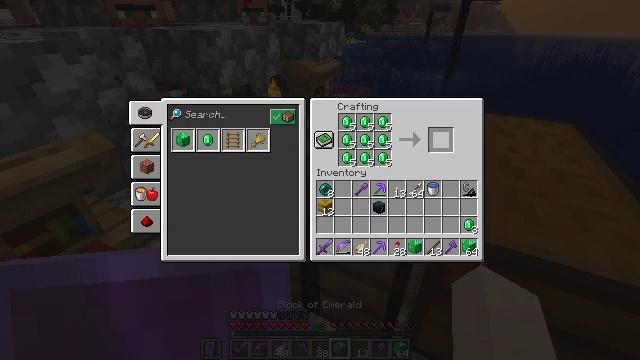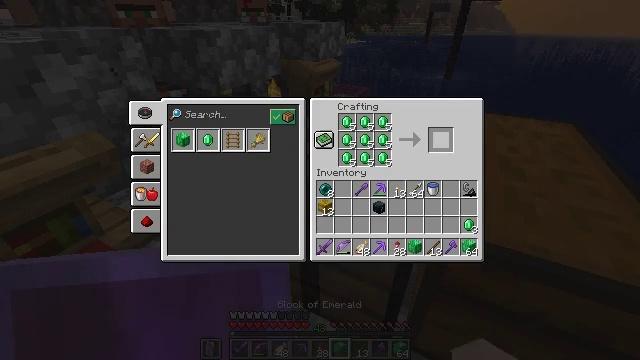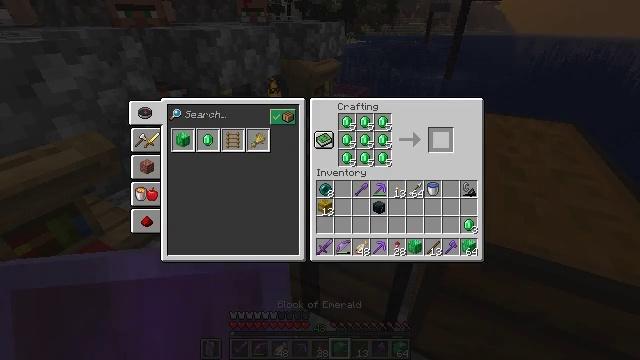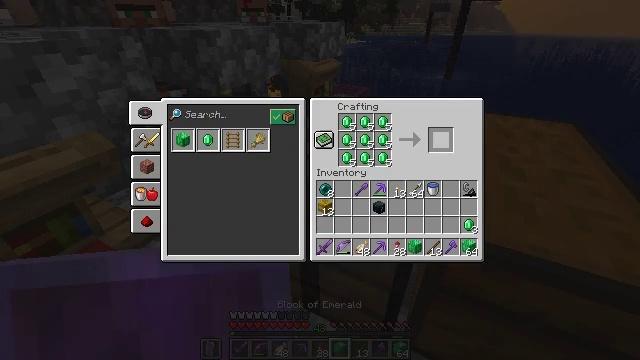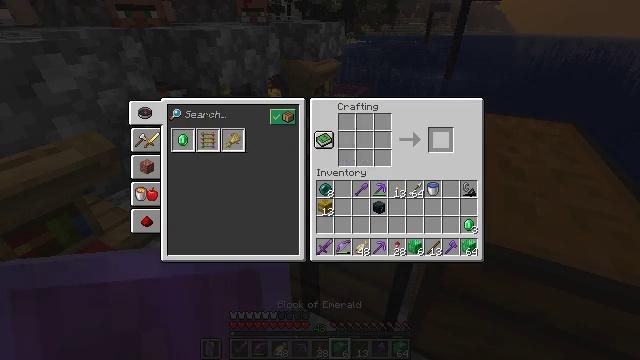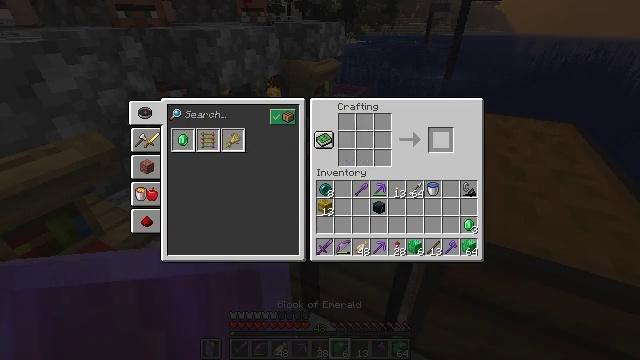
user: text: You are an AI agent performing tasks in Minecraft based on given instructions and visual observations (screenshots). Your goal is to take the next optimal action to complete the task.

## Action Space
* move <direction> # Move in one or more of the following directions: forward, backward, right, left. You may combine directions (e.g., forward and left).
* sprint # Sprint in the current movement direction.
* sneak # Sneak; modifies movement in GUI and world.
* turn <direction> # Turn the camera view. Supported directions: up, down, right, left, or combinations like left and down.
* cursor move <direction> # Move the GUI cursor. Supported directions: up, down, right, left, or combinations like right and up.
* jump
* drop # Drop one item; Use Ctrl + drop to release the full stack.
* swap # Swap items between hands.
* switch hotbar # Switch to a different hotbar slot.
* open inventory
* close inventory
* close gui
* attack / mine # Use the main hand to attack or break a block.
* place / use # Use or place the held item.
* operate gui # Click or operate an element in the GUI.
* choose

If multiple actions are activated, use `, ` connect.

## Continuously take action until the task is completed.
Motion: motion action
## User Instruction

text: Make an emerald block from emeralds in the crafting grid.
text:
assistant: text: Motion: sneak, attack / mine
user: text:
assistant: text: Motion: sneak, attack / mine
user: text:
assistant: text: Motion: sneak, attack / mine
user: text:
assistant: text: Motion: sneak, attack / mine
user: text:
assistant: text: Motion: sneak, attack / mine
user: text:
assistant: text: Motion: sneak, attack / mine